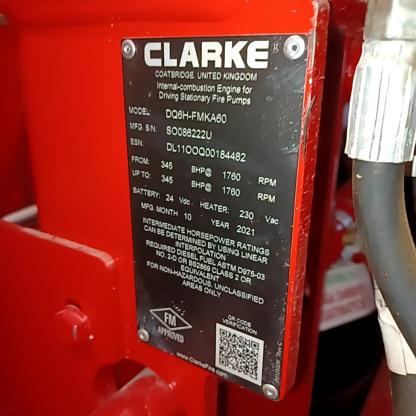
Klasa: tabliczka-znamionowa